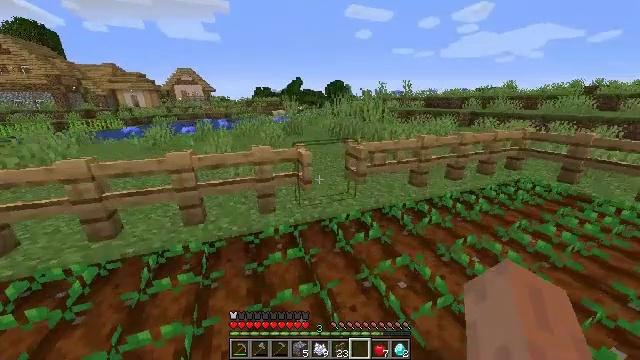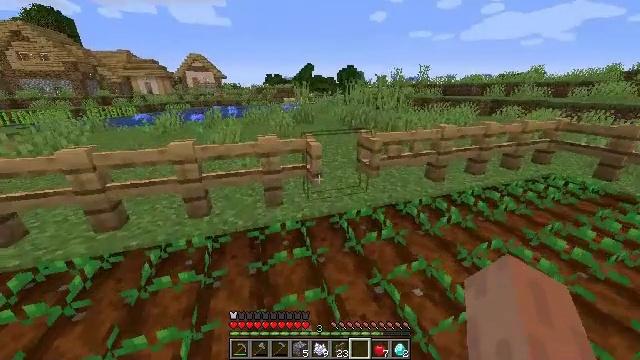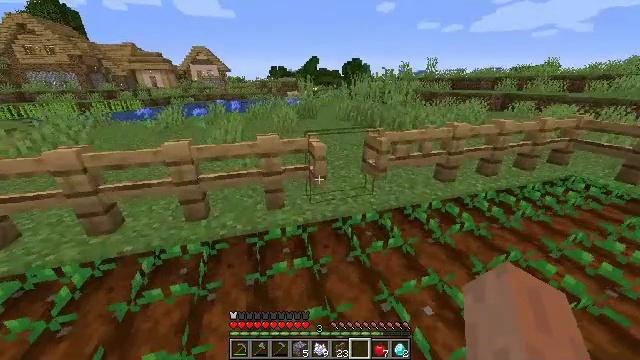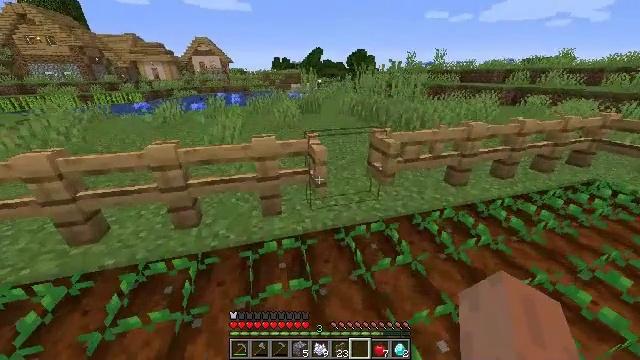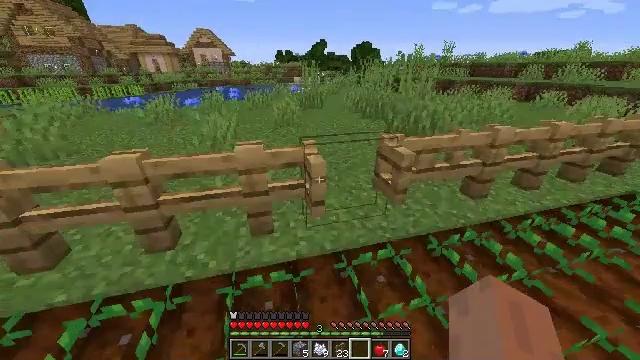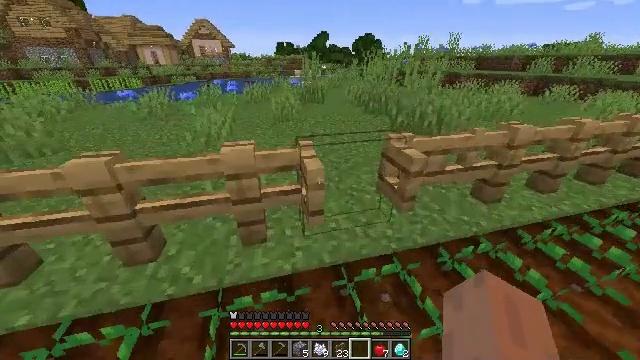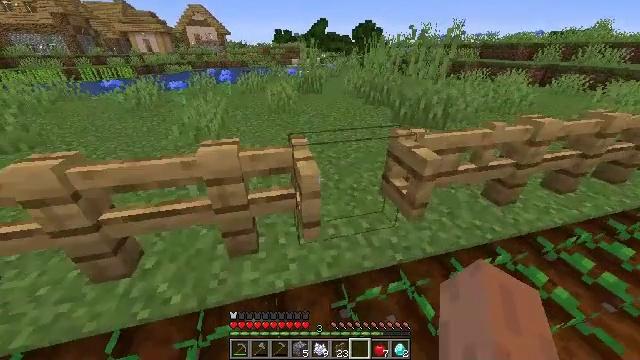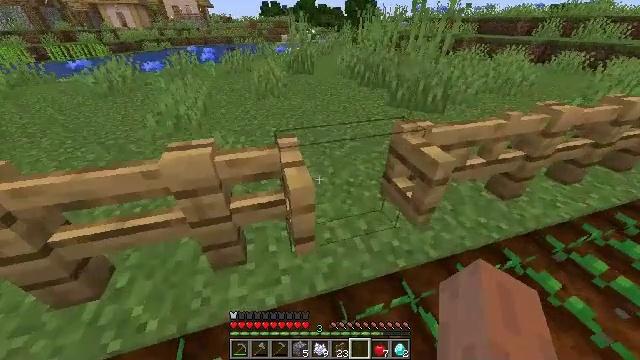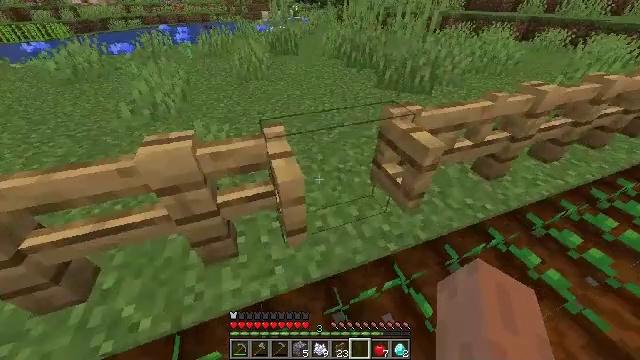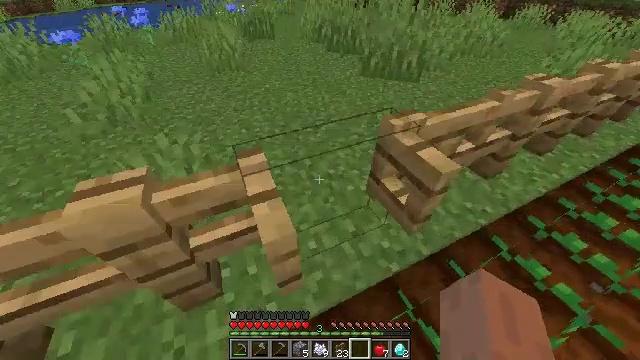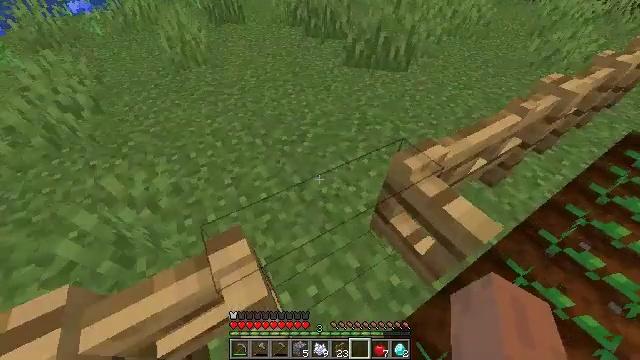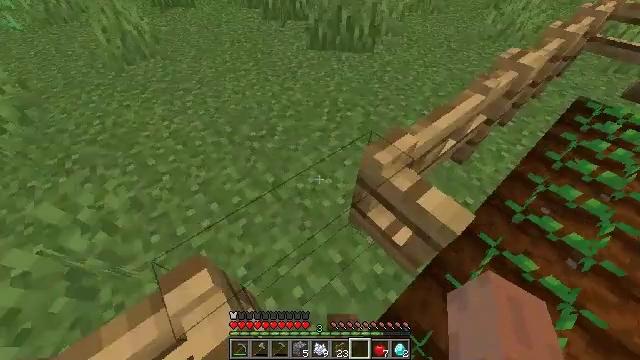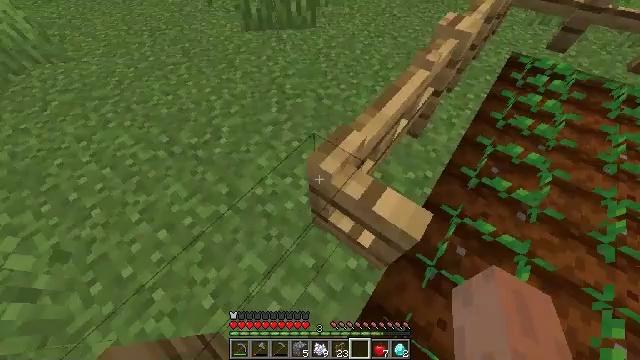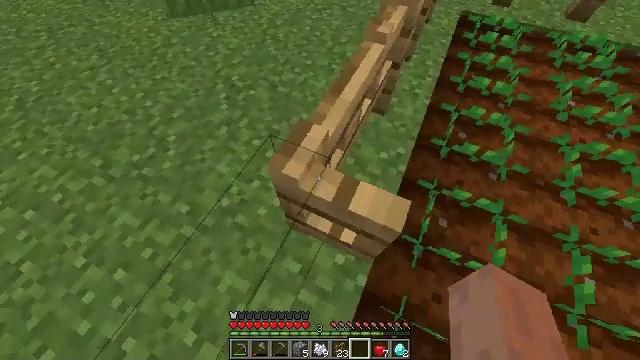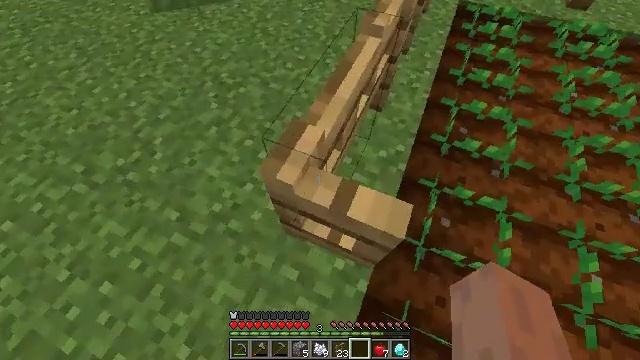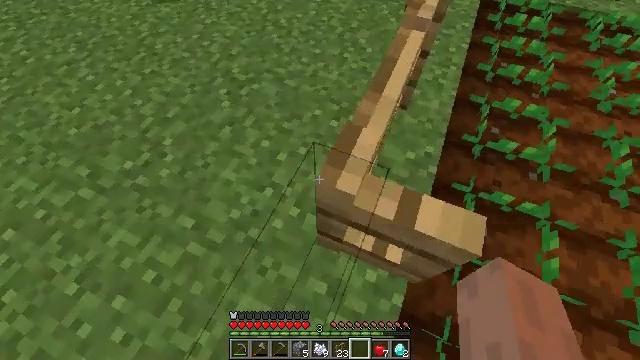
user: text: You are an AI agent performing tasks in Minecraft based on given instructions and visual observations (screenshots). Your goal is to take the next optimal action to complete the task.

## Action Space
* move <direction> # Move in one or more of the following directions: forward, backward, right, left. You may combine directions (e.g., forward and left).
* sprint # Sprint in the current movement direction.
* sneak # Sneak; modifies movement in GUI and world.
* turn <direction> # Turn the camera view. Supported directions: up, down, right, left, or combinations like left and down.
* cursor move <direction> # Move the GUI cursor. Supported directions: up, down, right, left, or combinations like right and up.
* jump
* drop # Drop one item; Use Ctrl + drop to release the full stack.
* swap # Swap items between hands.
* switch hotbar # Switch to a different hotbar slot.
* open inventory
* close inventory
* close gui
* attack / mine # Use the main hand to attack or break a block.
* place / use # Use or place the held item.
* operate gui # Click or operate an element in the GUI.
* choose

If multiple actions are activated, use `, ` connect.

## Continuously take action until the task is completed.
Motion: motion action
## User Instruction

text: Turn bones into bone meal.
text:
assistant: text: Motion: move forward, sprint, turn left and down
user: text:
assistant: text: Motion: move forward, sprint, turn left and down
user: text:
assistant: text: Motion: move forward, sprint, turn down
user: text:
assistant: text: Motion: move forward, sprint, turn down
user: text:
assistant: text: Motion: move forward, turn down
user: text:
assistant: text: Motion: move forward, turn down
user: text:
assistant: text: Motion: move forward, turn right and down
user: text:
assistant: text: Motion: move forward, turn right and down
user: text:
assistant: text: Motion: move forward, turn right and down
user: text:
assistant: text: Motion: move forward, turn right and down
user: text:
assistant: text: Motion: move forward, turn right and down
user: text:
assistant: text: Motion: move forward, turn right and down
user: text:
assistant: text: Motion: turn right and down
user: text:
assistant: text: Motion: move left, turn right
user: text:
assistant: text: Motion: move left
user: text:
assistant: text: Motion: move left
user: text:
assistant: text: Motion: move left, turn right
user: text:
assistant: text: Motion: move left, turn right
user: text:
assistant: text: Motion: move back and move left, turn right
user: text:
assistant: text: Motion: move back and move left, turn right
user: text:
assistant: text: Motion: move back, turn right and up, use / place
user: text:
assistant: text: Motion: move back, turn right and up, use / place
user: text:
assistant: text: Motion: move back, turn right and up, use / place
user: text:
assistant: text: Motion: move back, turn left and up
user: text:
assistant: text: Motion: move back and move left, turn left and up
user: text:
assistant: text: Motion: move back and move left, turn left
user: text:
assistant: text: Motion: move back, sprint, turn left
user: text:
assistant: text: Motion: move forward, sprint, turn left
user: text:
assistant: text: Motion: move forward, sprint, turn left
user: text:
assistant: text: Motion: move forward, sprint, turn left and up